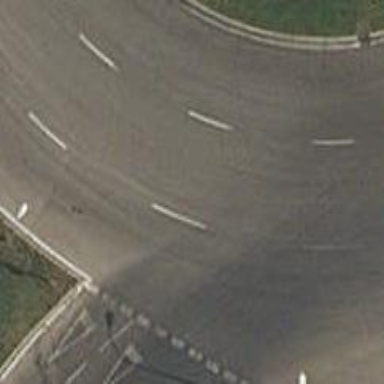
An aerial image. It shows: Residential road with roundabout.